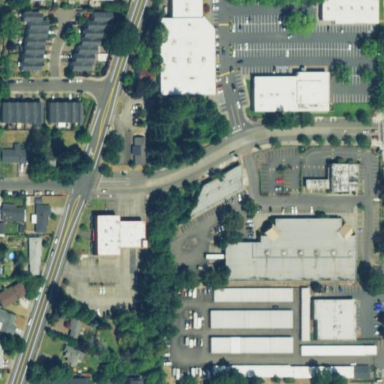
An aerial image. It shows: Retail area.